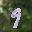
Label: 9